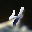
Label: 4